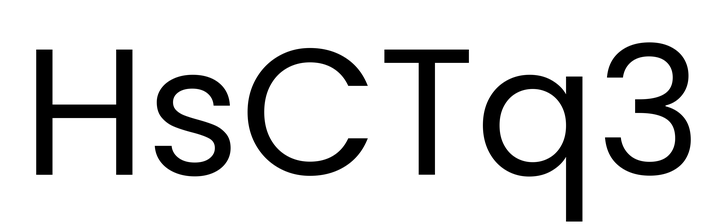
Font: Poppins-Regular